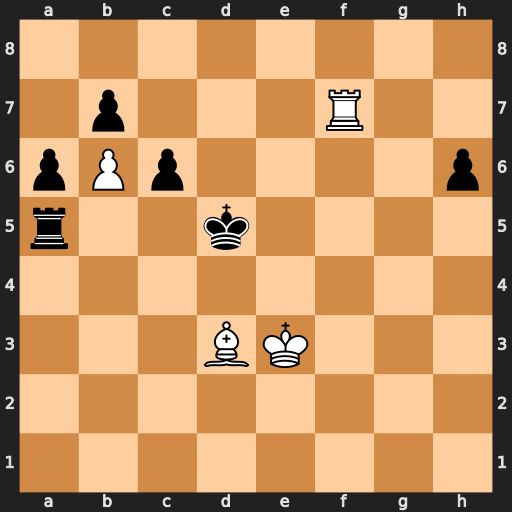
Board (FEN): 8/1p3R2/pPp4p/r2k4/8/3BK3/8/8
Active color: w
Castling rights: -
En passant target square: -
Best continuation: Rf5+ Kd6 Rxa5